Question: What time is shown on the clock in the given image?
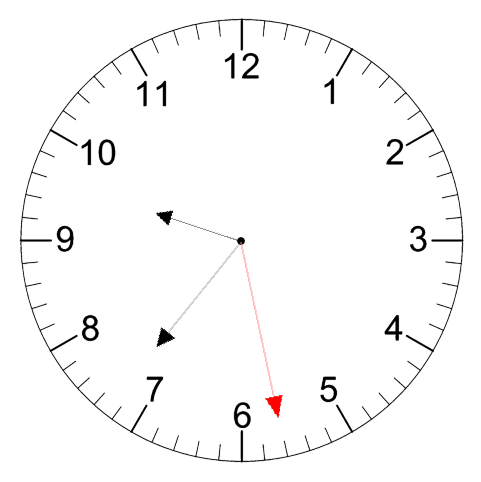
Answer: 09:36:28